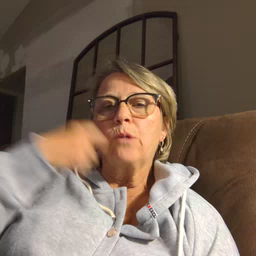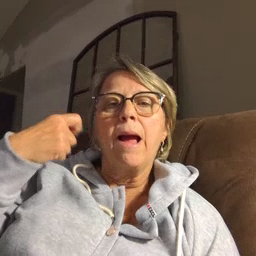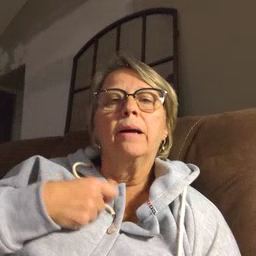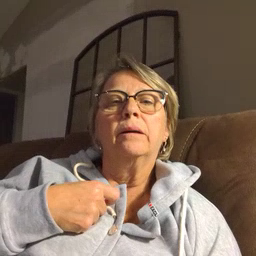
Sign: dry